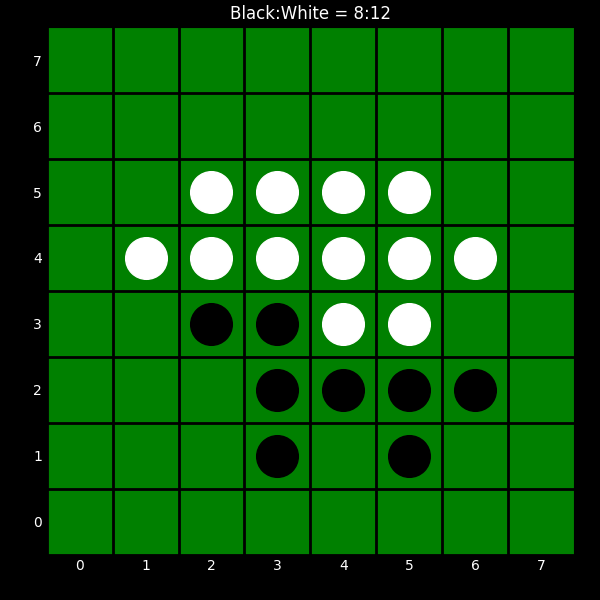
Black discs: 8
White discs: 12